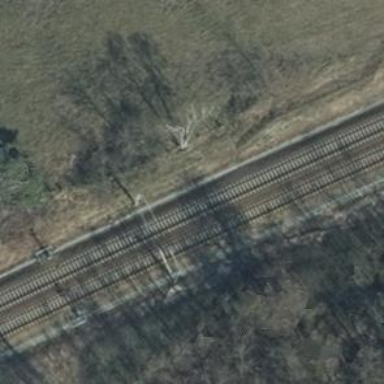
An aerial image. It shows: Milestone along the railway track with catenary mast.